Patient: sex M, age 64
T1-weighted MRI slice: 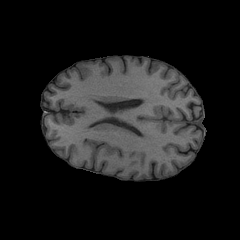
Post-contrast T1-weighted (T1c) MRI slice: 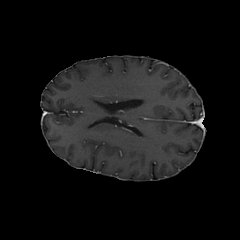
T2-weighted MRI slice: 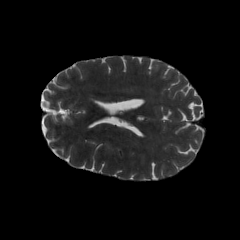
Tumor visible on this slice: no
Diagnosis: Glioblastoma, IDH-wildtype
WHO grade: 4